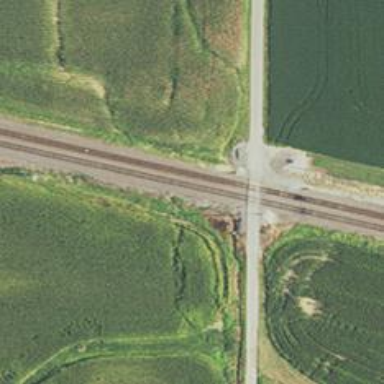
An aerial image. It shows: Level crossing along the railway.